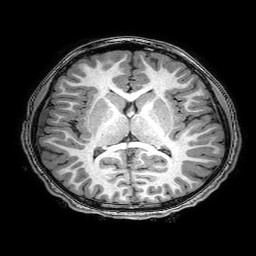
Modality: T1w
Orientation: coronal
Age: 6
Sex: male
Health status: healthy